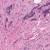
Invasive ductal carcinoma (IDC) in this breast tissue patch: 1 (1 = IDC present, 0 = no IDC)